Field crop: maize
Growth stage: 2
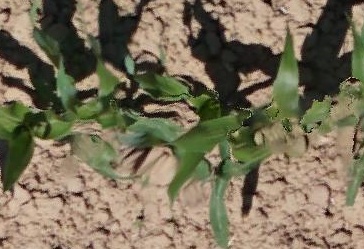
Species: maize